Question: I trying setup 'tableView' datasource binding with 'RxSwift (3.6.1)' but I am getting an error when building the app:
> Ambiguous reference to member 'items(cellIdentifier:cellType:)'
Here just simple Observable from Array just for test:

P.S. viewController's 'tableView' is connected in the Storyboard
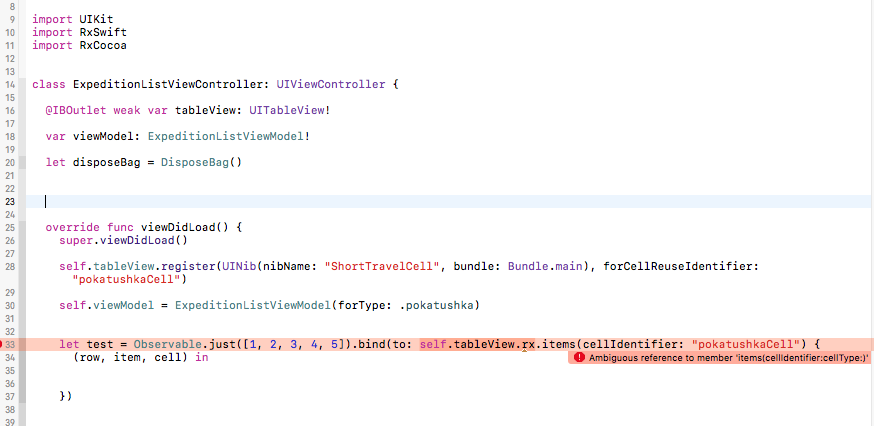
Answer: You missed a little ')' between the ')' and the '{'!
The correct code should be:
'''
let test = Observable.just([1, 2, 3, 4, 5]).bind(to: tableView.rx.items(cellIdentifier: "pokatushkaCell")) {
// ^
row, item, cell in
}
'''
Note where the arrow is pointing. You missed that ')', making Swift think that you want to call 'items' with two arguments.